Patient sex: M
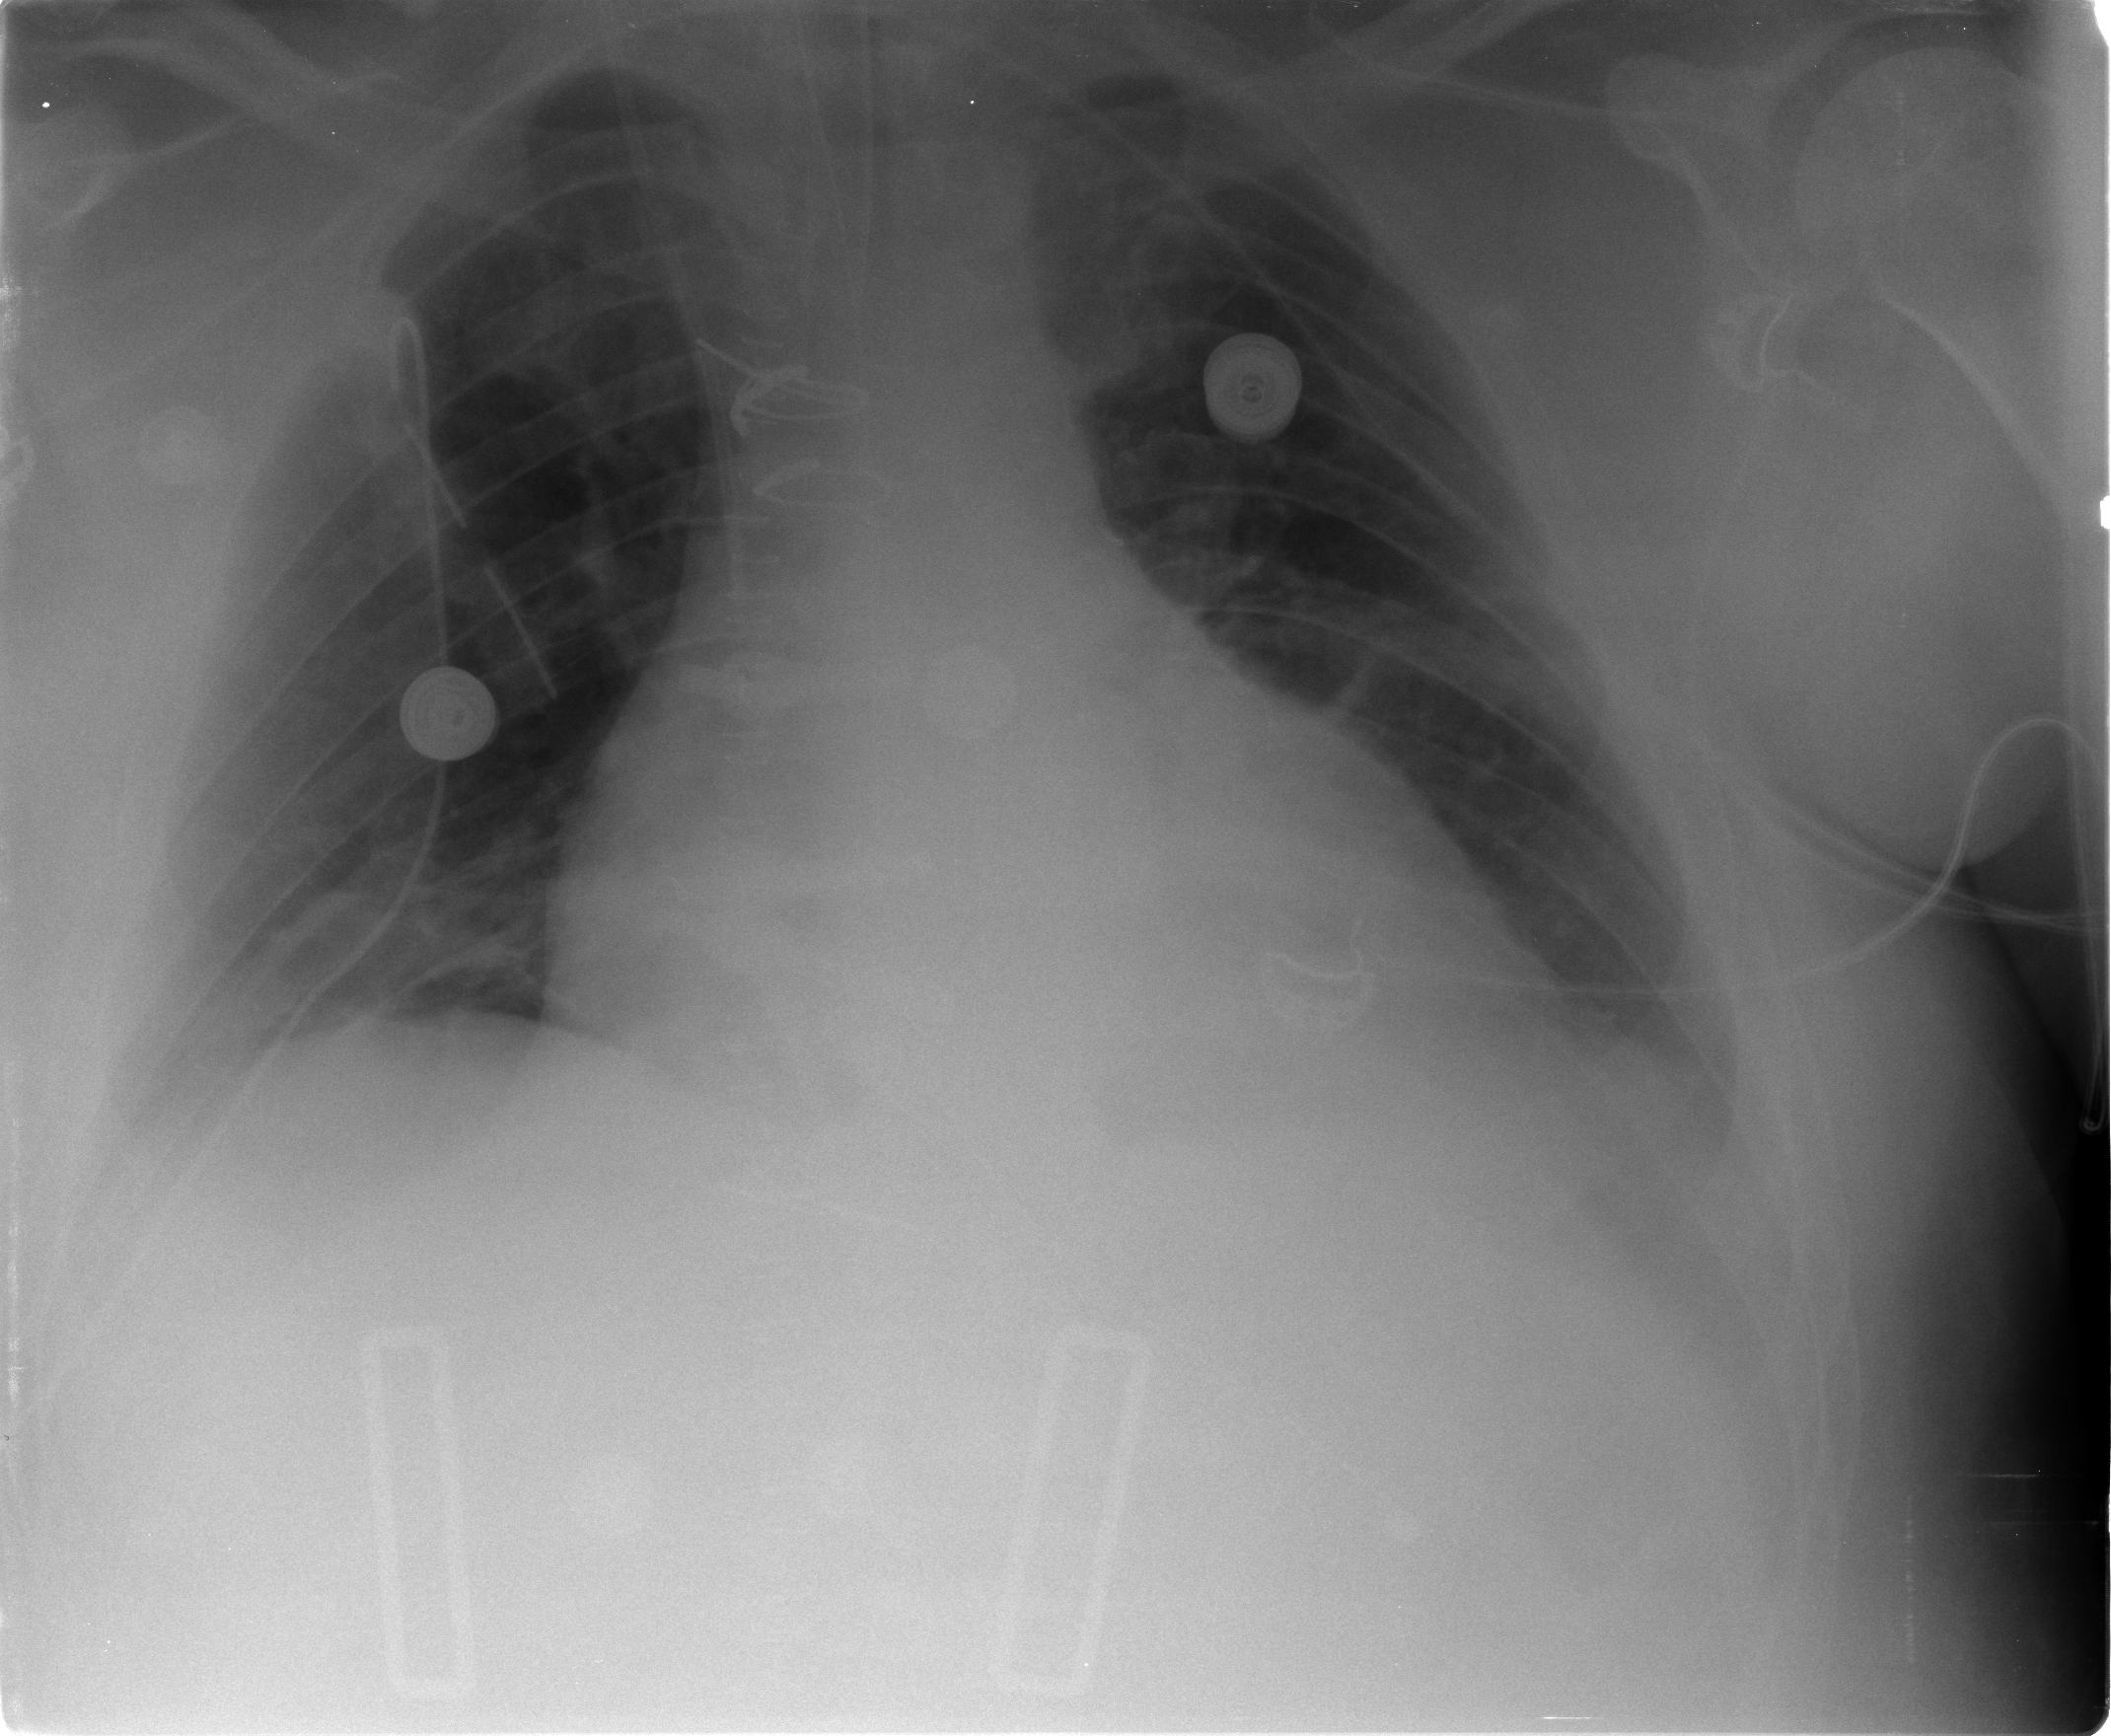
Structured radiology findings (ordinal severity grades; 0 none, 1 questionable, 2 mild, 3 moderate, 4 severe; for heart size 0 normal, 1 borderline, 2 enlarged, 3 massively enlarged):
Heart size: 2
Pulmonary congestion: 0
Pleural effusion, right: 1
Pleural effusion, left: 2
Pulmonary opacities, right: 0
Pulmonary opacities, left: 0
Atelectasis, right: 2
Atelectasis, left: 2